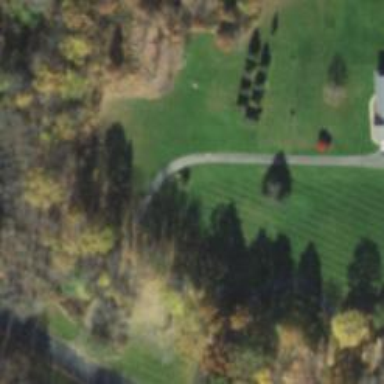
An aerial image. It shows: Driveway.